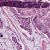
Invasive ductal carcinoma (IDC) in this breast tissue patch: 1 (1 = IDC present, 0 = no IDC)